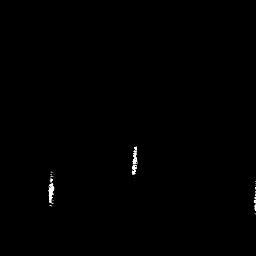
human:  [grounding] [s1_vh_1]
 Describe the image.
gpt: In the satellite image, there is  <ref>1 small ship </ref> <box>[[16, 66, 21, 80, 0]]</box> located at bottom left,  <ref>1 medium ship </ref> <box>[[50, 55, 55, 72, 0]]</box> located at center.